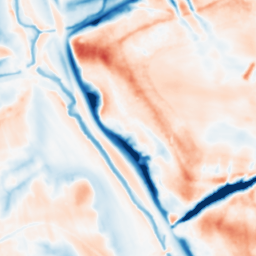
Category: multiscale
Decomposition family: dog_multiscale
Decomposition parameters: sigma_ratio: 1.6
n_scales: 5
base_sigma: 1
Upsampling method: regularized
Upsampling parameters: scale: 2
lambda_reg: 0.01
Upsampling scale: 2